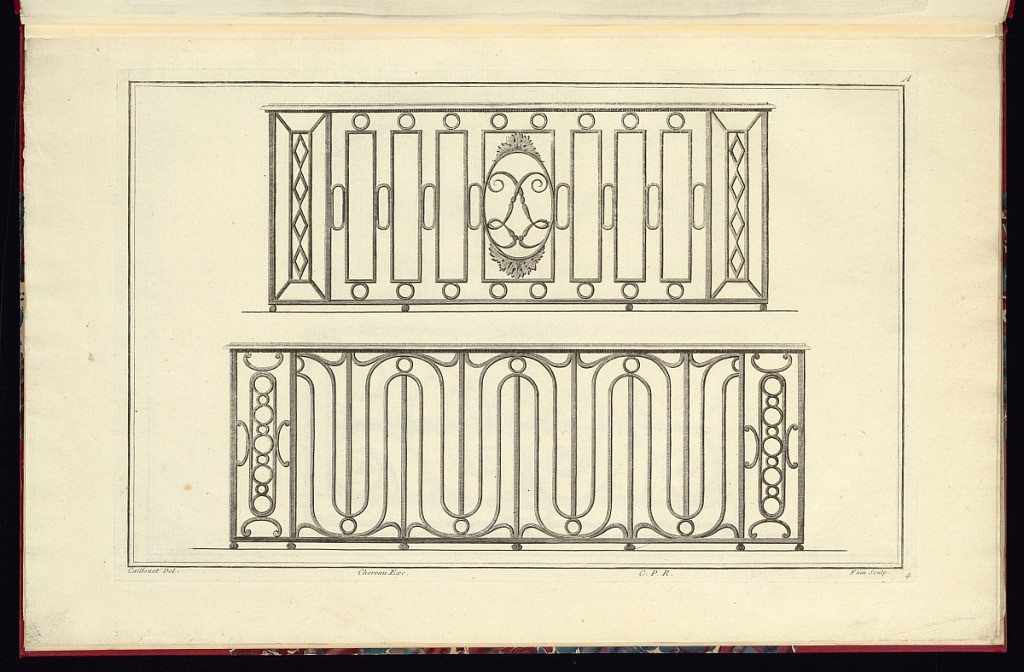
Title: Two Balcony Balustrade Designs
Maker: Caillouet, French, mid-18th century
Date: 1775–87
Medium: Engraving and etching on paper
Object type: Print
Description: Two balcony balustrade designs from an album of decorative ironwork. The designs feature c-scrolls, and geometric bands. The upper design includes the French Royal cypher with the double L's. The plate is signed and numbered.